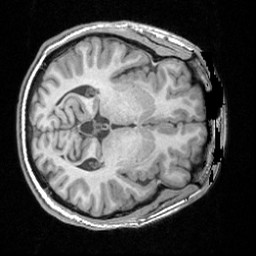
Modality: T1w
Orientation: axial
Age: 27
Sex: female
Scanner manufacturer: siemens
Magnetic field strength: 3 T
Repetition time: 1.62 s
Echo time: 0.003 s